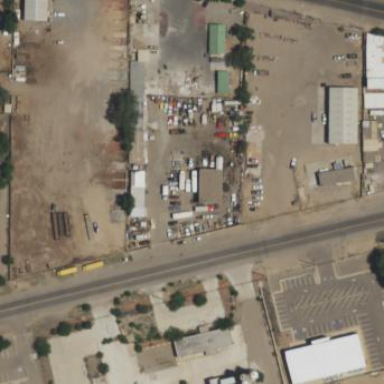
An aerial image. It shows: Scrap yard situated in industrial area.